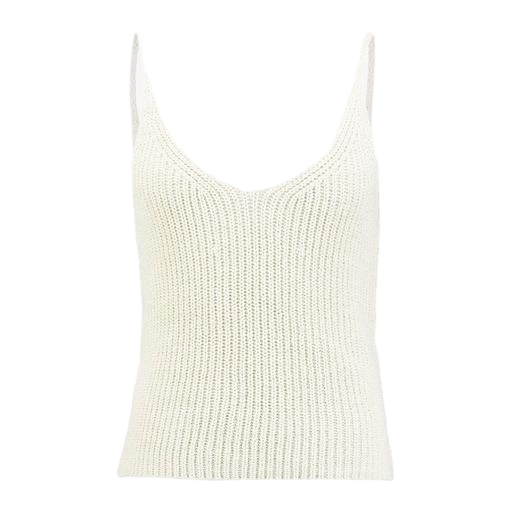
beige v-neck tank top, sweater tank, off white tank top, white background